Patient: sex M, age 70
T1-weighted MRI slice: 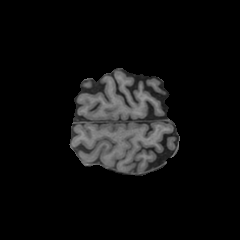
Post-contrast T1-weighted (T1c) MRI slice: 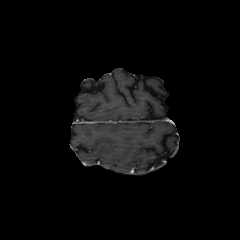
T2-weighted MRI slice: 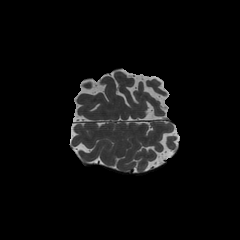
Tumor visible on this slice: no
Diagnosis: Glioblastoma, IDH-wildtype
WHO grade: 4